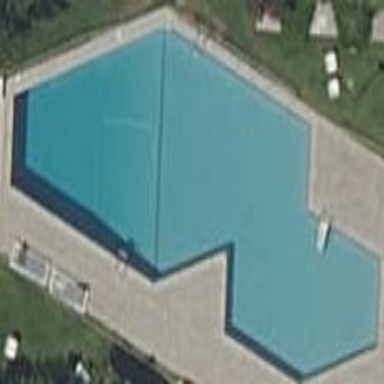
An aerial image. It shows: Swimming pool located in leisure land.